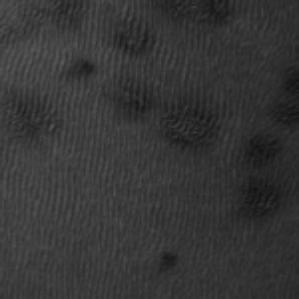
Label: frost